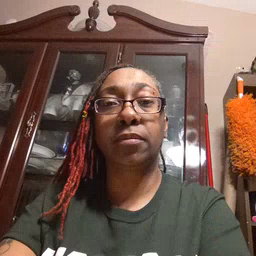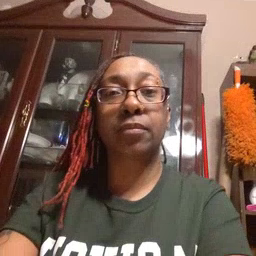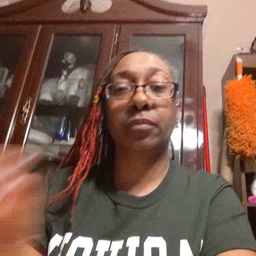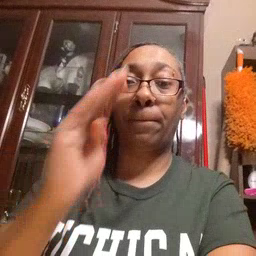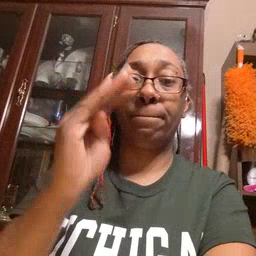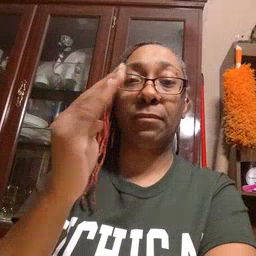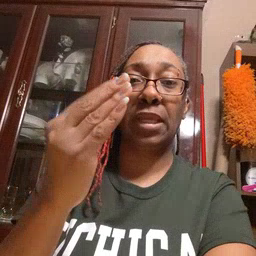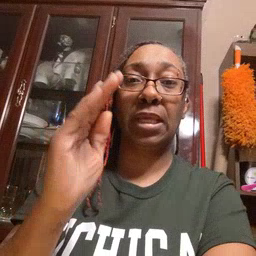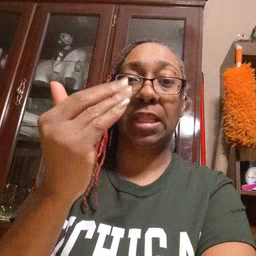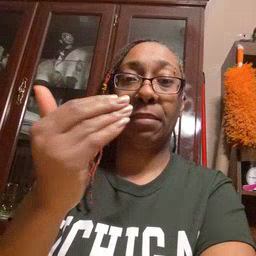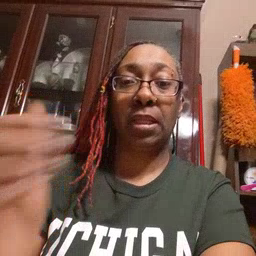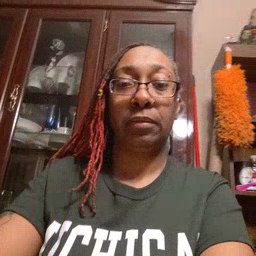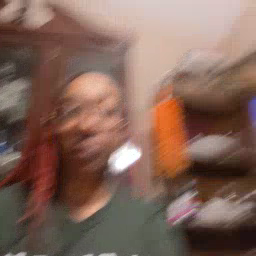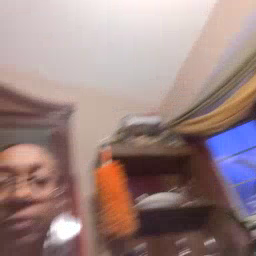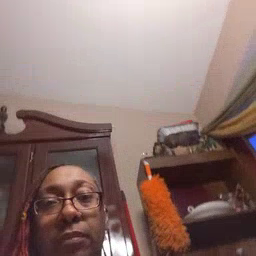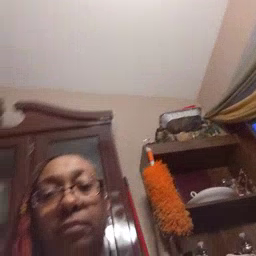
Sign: mitten